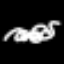
Label: squiggle